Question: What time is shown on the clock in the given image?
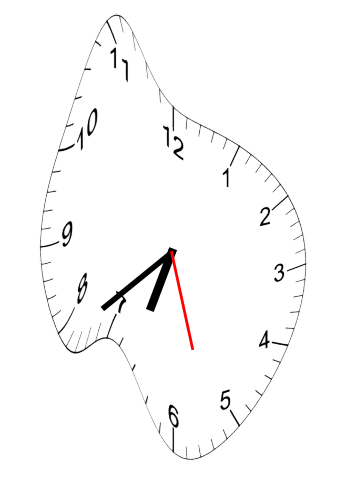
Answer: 06:38:27